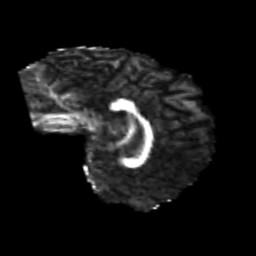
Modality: FA
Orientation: sagittal
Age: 24
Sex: female
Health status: healthy
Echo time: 0.074 s